Question: Question ,surely, for CSS3-guru. I am used 'box-shadow' for buttons,modals,etc. But I never would have thought that we can using like this.
'''
<div></div>
'''
'''
div {
border-radius:50%;
height:2px; width:2px; /* To allow border-radius to work */
position:absolute;
top:50%; left:50%;
margin-top:-1px; margin-left:-1px;
box-shadow:
-75px -125px 0 40px #6cce74,
75px -125px 0 40px #c18d46,
150px 0px 0 40px #c14745,
75px 125px 0 40px #2e1e5b,
-75px 125px 0 40px #9c37a6,
-150px 0px 0 40px #76bdd1;
}
'''
I saw only code and result (without explanation). And now i trying understand how single div with enumeration of six (N) box-shadow render to it :

Please, explain me ( or give me link with any explanation), how renderer works in this case. Thanks!
: <URL>.
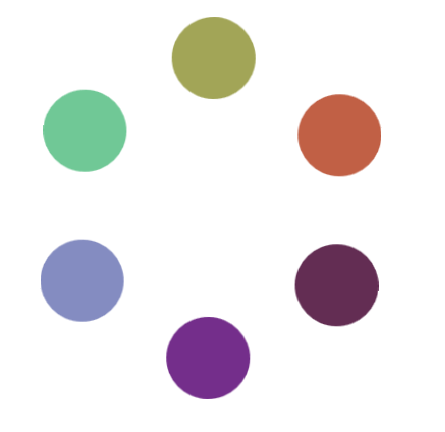
Answer: The 'box-shadow' style has the following syntax here:
'''
box-shadow: [ <offset-x> <offset-y> <blur-radius>? <spread-radius>? <color>? ]+
'''
(source: <URL> - where the '+' represents that the group can be repeated 1 or more times, and the '?' represents that that value is optional.
This means that the first dot, created by 'box-shadow: -75px -125px 0 40px #6cce74,', has an offset with coordinates (-75, -125) relative to the div it's made from. It has a blur radius of 0 (so no blur) and it has a spread-radius of 40px (so it's 40px in radius).
This is then repeated for the other 5 dots with different coordinates and colours. Each shadow gets different coordinates, and a different colour, which results in the 6 dots being positioned and coloured this way.
PS: I suggest (in Chrome:) right-clicking on the result frame in that fiddle, then clicking "Inspect Element" (bottom option), and then navigating down the DOM tree you'll find (you'll most open a panel that has either '<html>' or '<body>' selected, you'll want to navigate down that tree to end up on the '<div>'). In that interface you'll see what styles are applied to the element. What you could do to make things a bit clearer is first clicking on the 'box-shadow' style in the styles part of the panel that showed up, then placing your cursor on any number you see there, and then pressing the up/down arrow. If you press the up/down arrow, it will in/decrement the number you've selected, and dynamically update the result too. If you do that, you can see directly what happens for each value you change.